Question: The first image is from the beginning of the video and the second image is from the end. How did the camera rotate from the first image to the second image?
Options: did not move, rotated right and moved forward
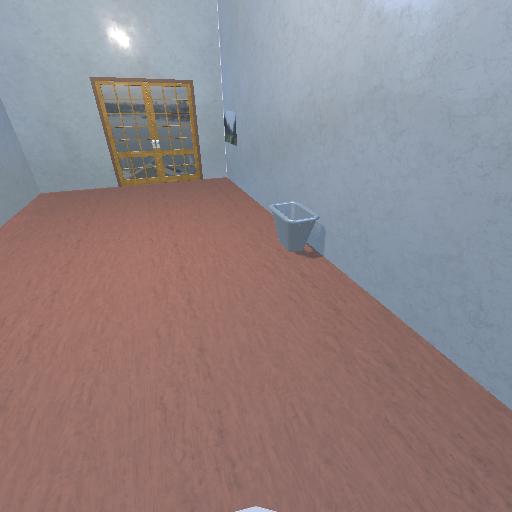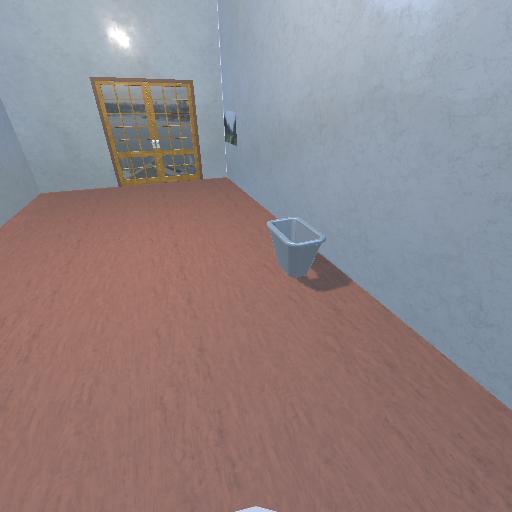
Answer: did not move